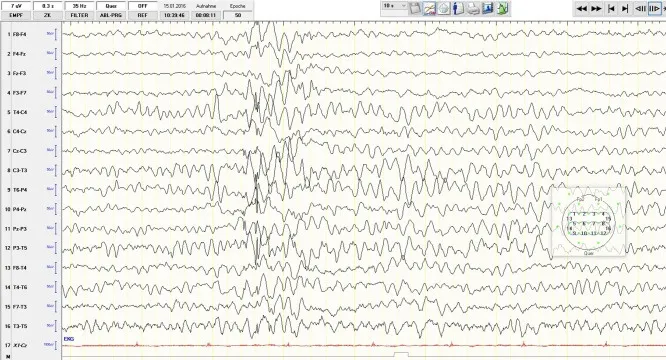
Sixteen-channel EEG recording, low-pass filter 35 Hz: desynchronize alpha-rhythm (7-10 Hz) with a high amplitude (60-150 muV); generalized irregular spikes and sharp waves and occasional theta-rhythm activity.
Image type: electrography (eeg)